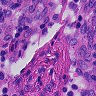
Metastatic tissue present: no